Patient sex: M
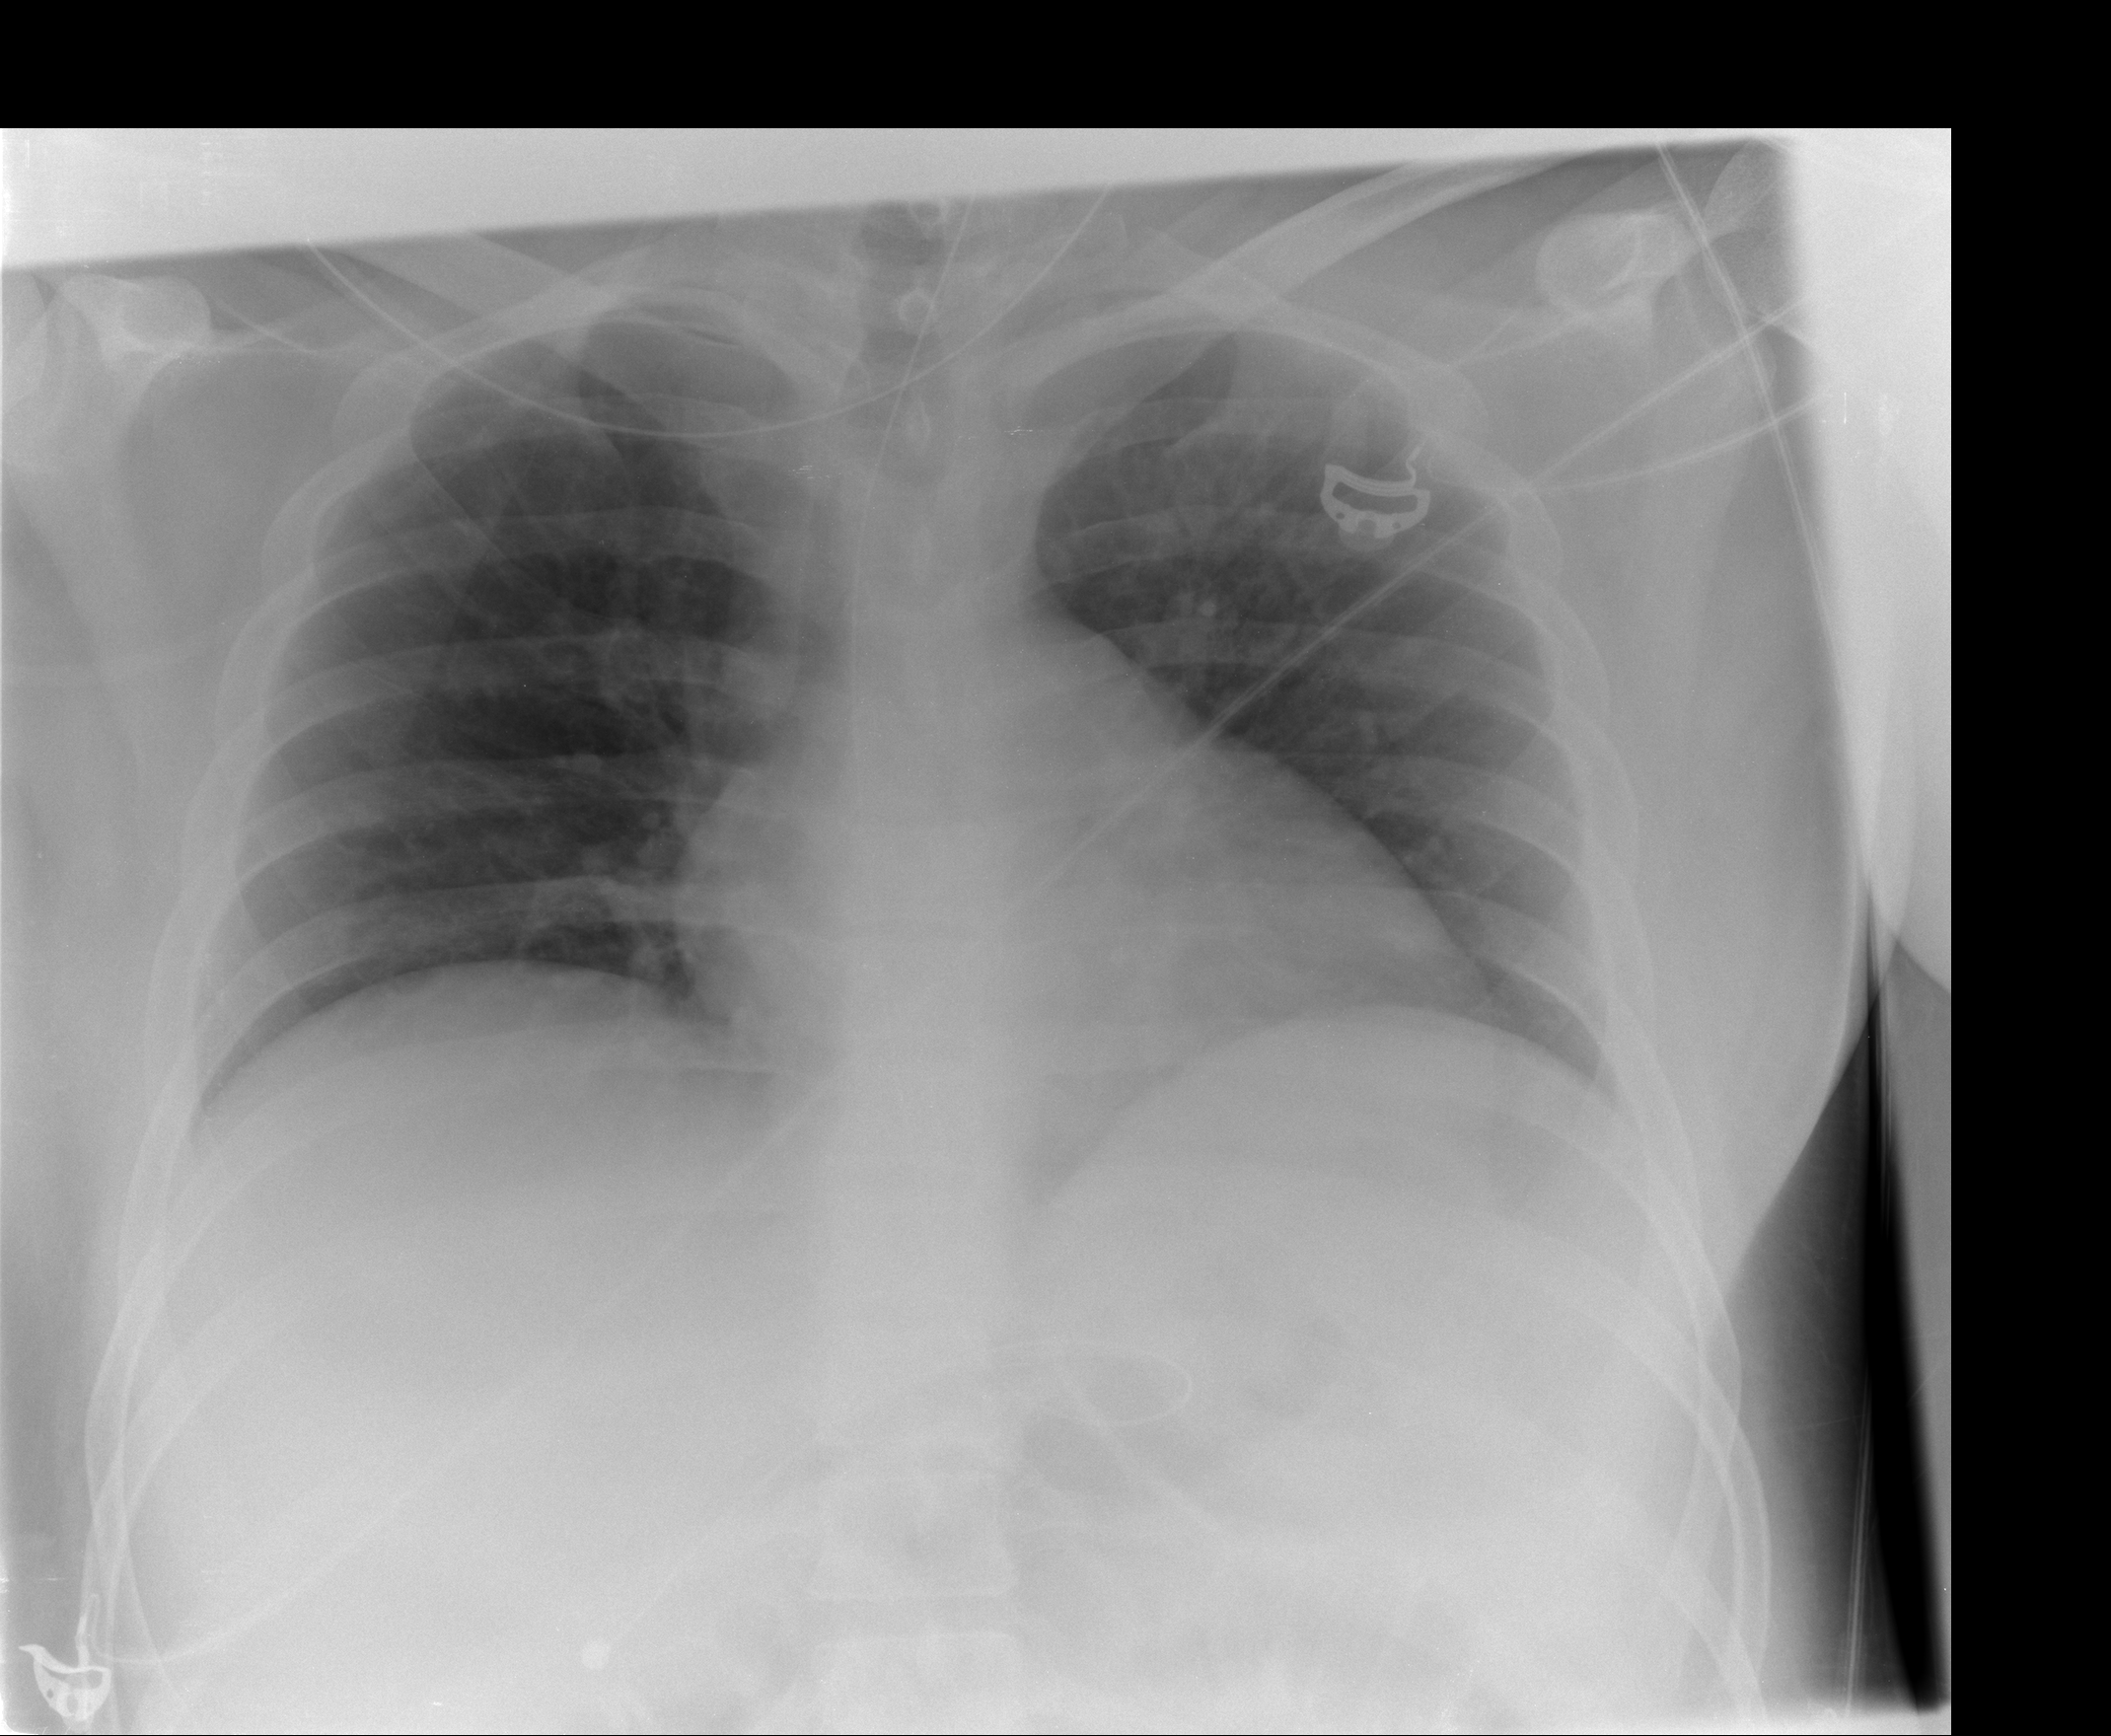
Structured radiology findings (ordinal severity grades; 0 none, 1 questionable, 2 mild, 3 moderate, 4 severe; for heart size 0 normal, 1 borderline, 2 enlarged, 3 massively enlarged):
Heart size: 0
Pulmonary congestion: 1
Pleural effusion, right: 0
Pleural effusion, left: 1
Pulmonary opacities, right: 0
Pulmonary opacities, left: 0
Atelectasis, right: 0
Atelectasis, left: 0